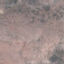
Land use / land cover: HerbaceousVegetation